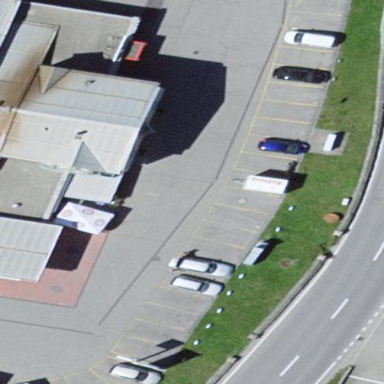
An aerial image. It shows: Parking area with asphalt surface.